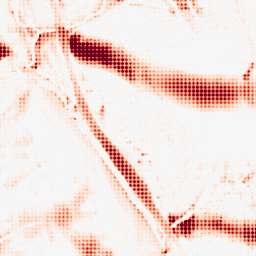
Category: morphological
Decomposition family: morphological_ellipse
Decomposition parameters: operation: opening
width: 50
height: 30
Upsampling method: sinc_blackman
Upsampling parameters: scale: 4
kernel_size: 4
Upsampling scale: 4